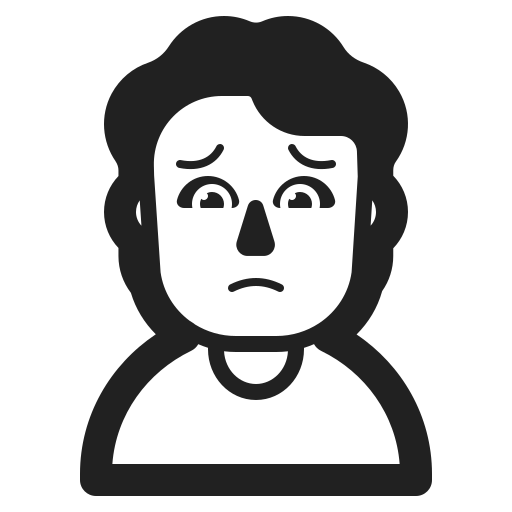
person frowning high contrast default